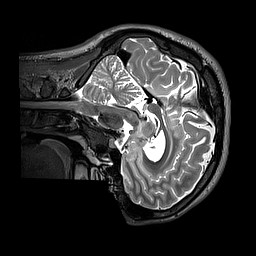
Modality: T2w
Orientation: sagittal
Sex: male
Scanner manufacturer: siemens
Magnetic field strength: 3 T
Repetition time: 3.2 s
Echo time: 0.409 s